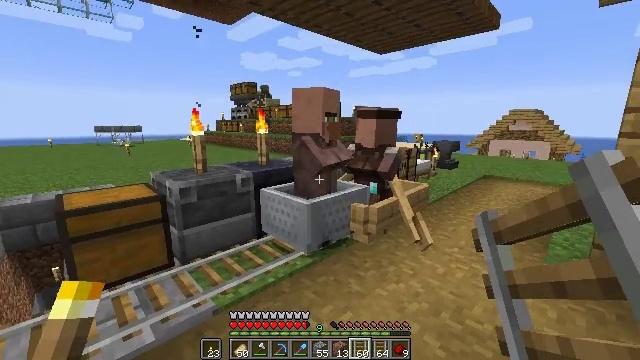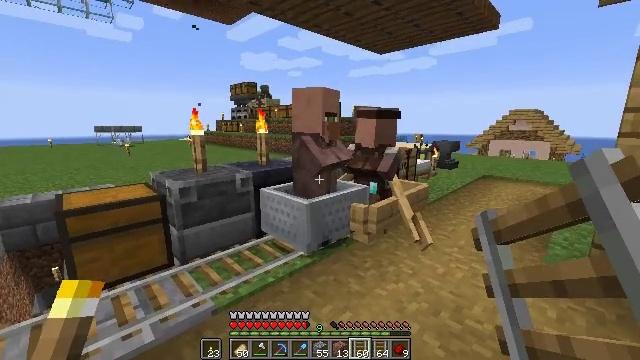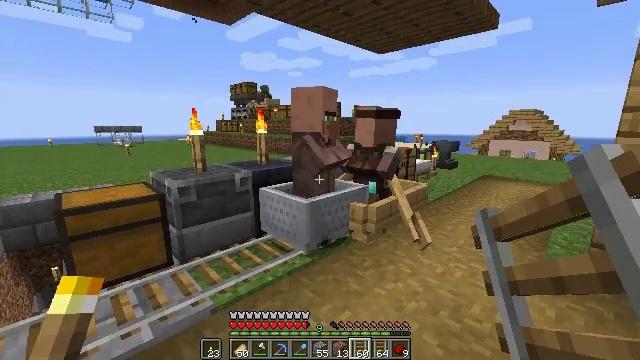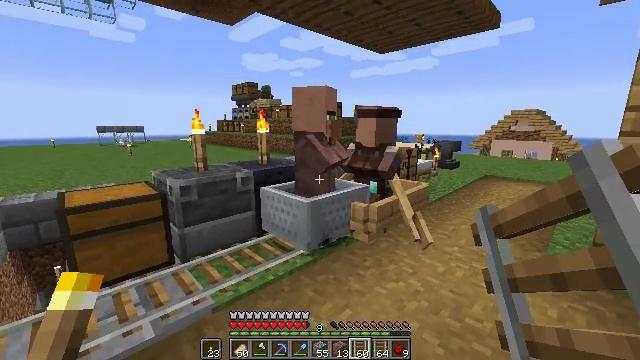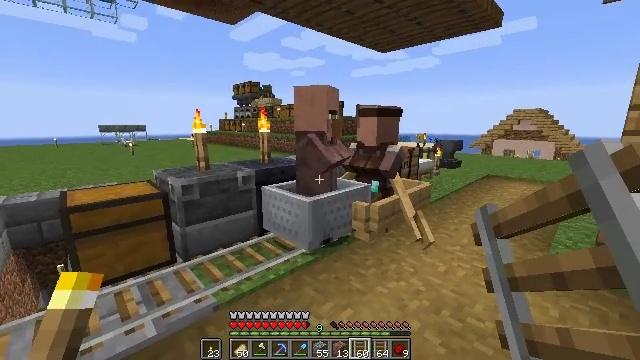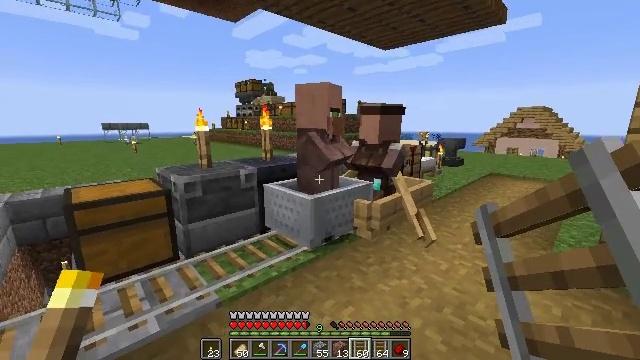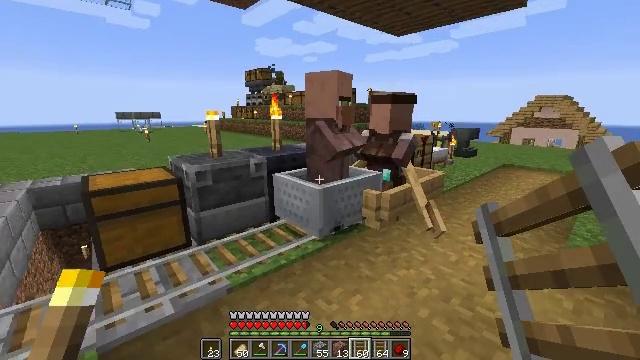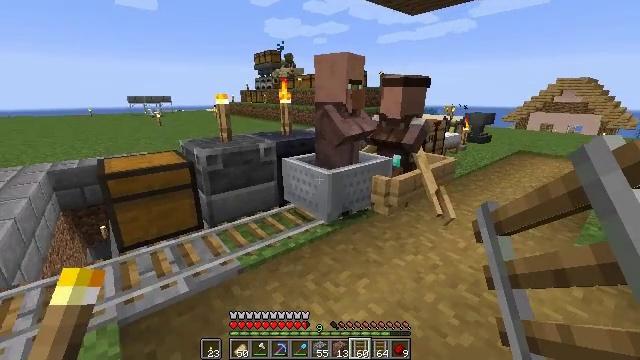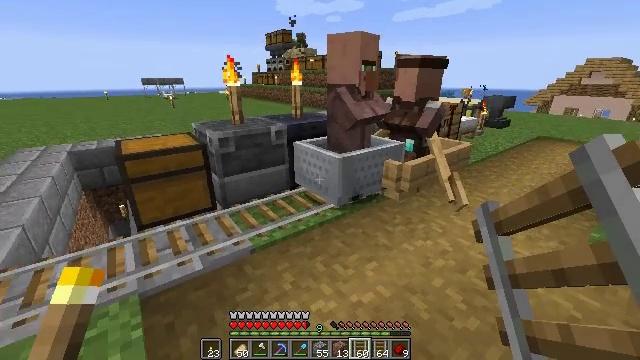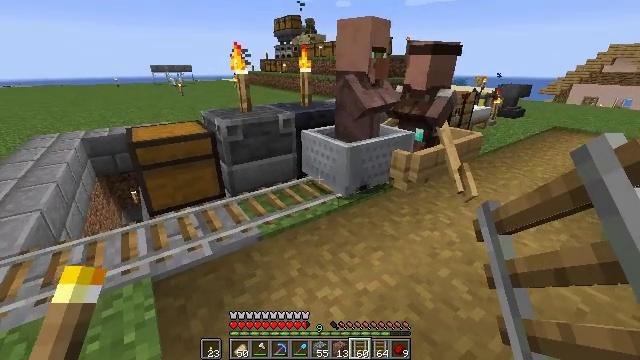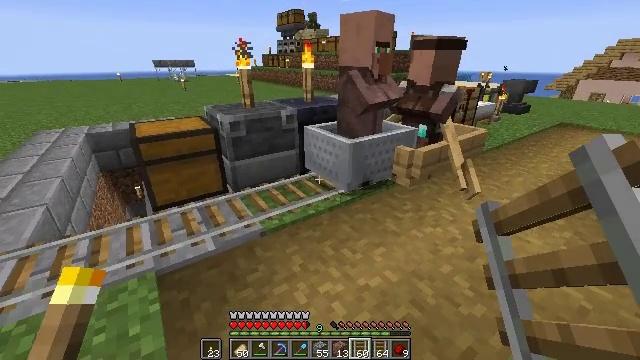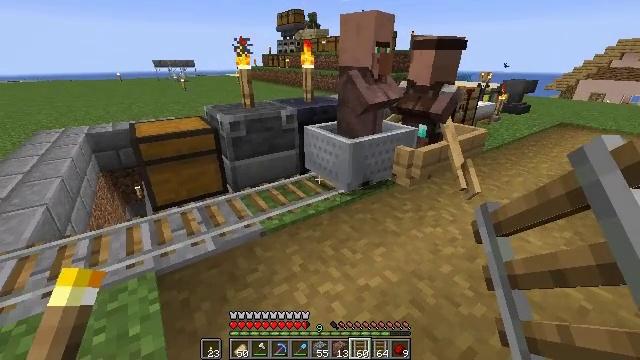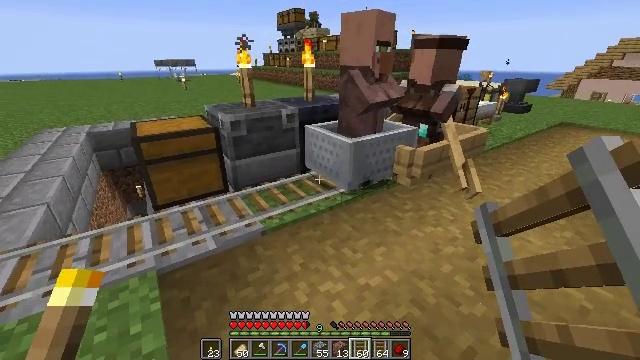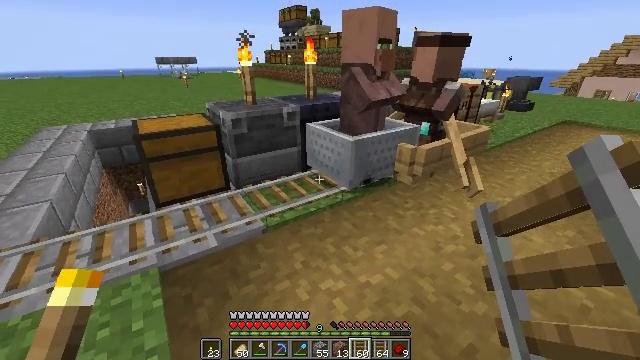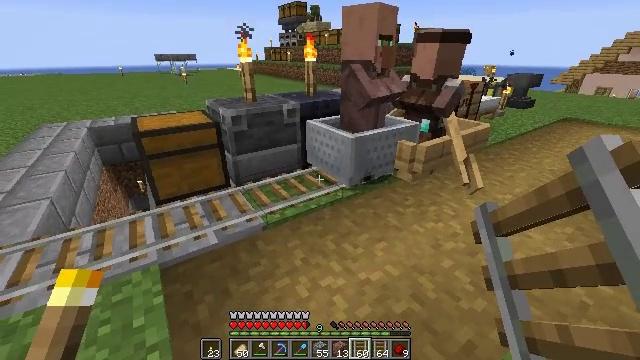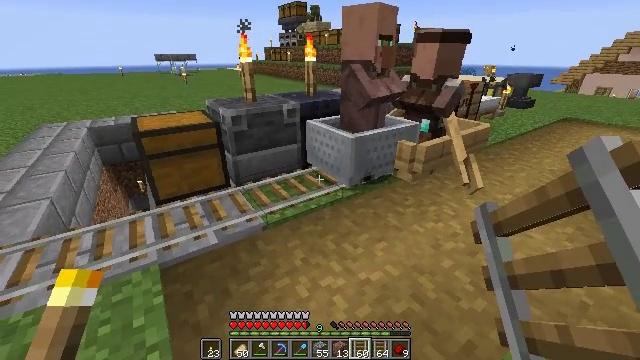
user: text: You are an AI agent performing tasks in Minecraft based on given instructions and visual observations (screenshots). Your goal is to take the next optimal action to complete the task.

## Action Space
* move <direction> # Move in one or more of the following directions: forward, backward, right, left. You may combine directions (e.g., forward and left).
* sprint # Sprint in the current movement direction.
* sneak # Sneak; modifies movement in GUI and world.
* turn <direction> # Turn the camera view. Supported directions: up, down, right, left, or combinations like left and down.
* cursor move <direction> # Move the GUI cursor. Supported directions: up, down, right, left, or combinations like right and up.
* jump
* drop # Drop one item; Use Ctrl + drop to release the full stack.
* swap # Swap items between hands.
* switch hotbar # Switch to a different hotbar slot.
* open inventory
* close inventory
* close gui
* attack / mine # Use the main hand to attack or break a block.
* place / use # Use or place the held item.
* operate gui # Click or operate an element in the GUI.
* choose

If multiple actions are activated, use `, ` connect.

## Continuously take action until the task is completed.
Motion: motion action
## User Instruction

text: Collect rails for building a railway.
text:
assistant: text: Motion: no_op
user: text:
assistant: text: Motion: no_op
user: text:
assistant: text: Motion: no_op
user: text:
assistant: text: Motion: no_op
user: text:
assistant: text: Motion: no_op
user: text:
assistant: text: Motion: turn left and down
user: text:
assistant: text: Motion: turn left and down
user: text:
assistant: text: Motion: turn left and down
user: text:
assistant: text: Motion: turn left and down
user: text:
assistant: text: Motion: no_op
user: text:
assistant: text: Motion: no_op
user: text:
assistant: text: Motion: no_op
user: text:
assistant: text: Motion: no_op
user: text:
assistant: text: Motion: no_op
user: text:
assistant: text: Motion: no_op
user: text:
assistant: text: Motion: move left
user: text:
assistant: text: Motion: move left
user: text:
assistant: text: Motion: move left, turn down
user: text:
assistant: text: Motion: no_op
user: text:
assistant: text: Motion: no_op
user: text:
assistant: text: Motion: no_op
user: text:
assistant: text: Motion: no_op
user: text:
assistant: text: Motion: turn right
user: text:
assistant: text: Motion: turn right
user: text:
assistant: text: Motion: no_op
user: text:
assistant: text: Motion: no_op
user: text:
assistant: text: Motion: no_op
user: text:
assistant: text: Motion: no_op
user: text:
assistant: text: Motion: no_op
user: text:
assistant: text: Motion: no_op